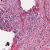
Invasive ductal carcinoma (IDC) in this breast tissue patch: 0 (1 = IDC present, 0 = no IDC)